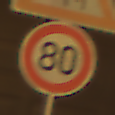
Verkehrszeichen: Geschwindigkeit80
Zusatzzeichen oben: KinderLinks
Umgebung: Outdoor, Urban
Tageszeit: Night
Wetter: Clear
Licht: Artificial
Jahreszeit: NotSpecified
Kontrast: HighContrast